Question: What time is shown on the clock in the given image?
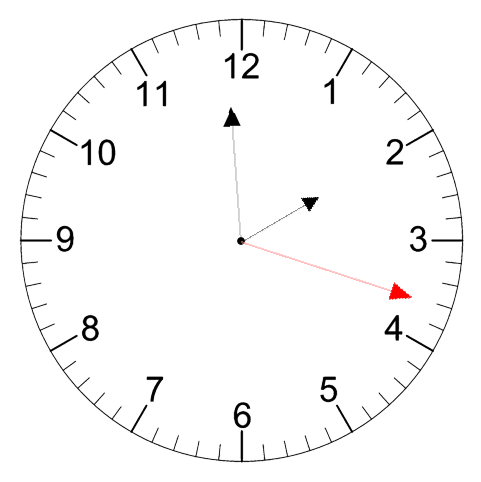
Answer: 01:59:18